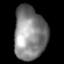
Tissue: lung
Cell type: Myeloid cells
Senescence score: 0.5489
Nuclear area (px): 1671
Mean DAPI intensity: 132.276